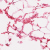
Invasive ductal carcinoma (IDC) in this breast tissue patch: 0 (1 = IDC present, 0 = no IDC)